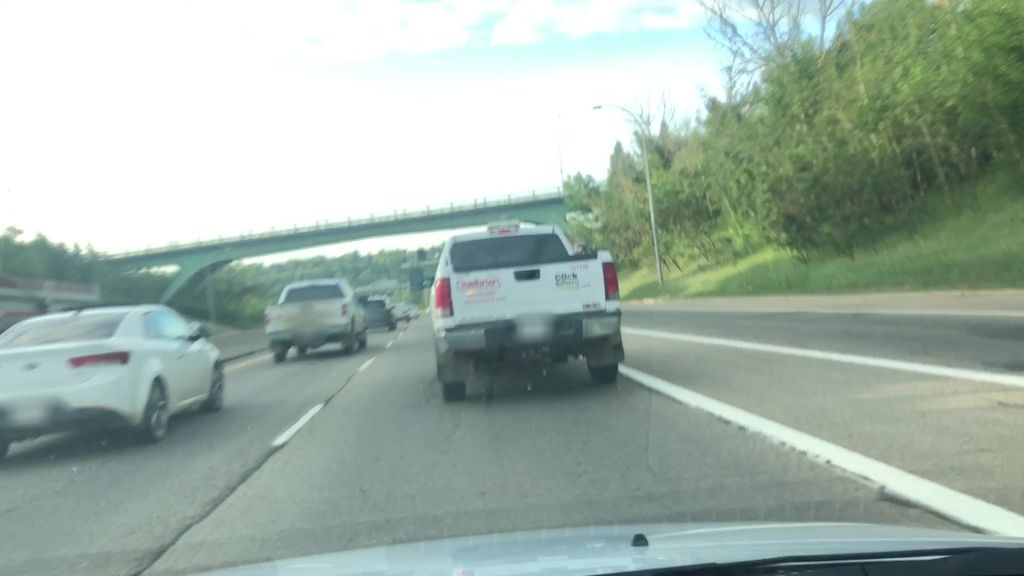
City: edmonton